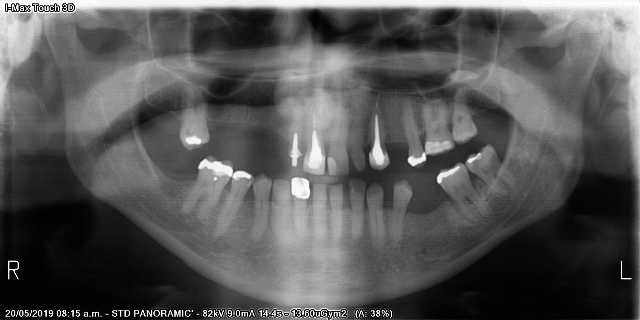
adult